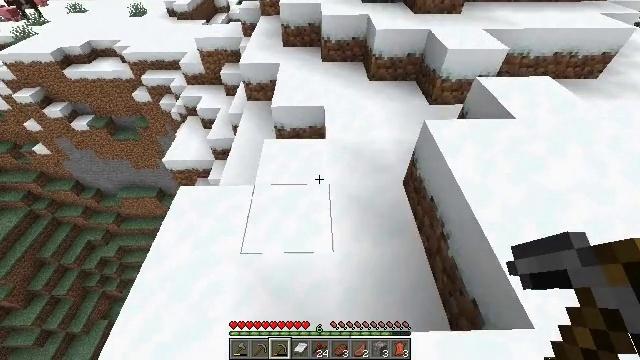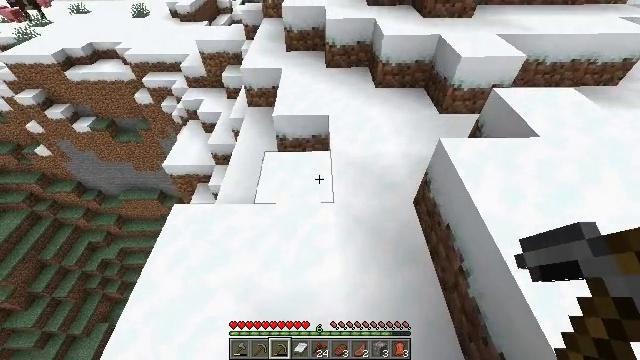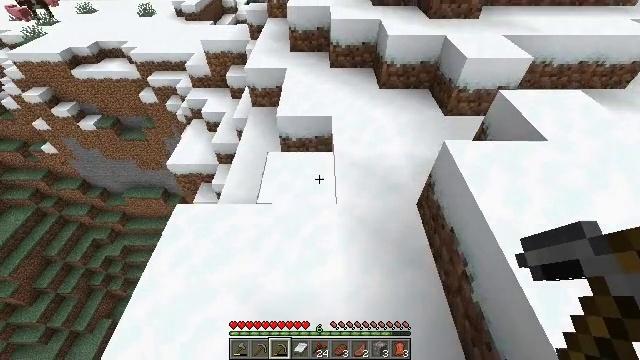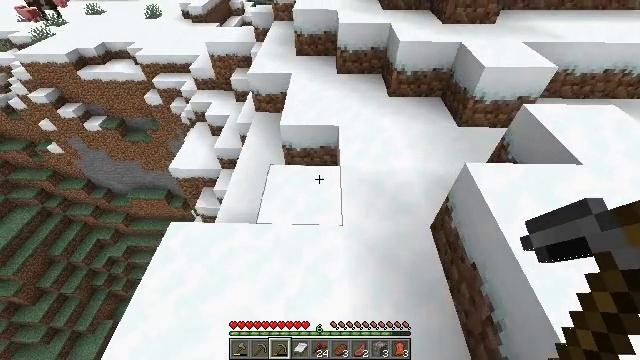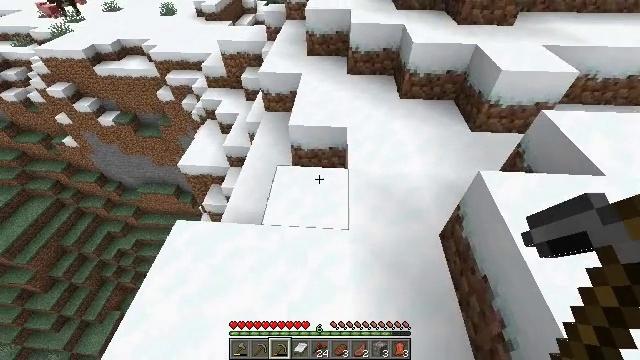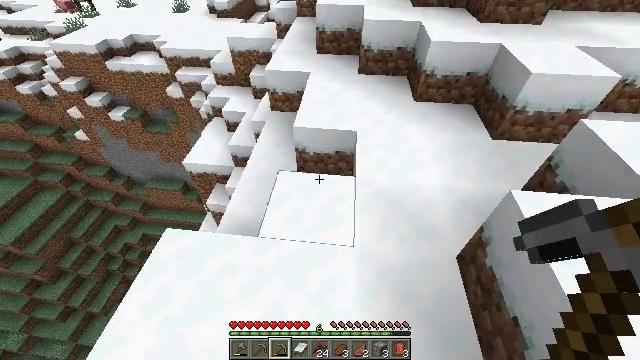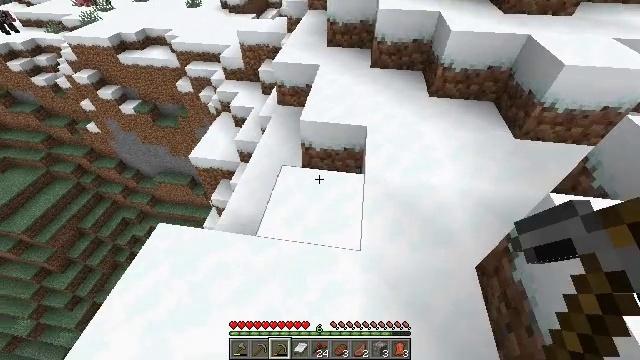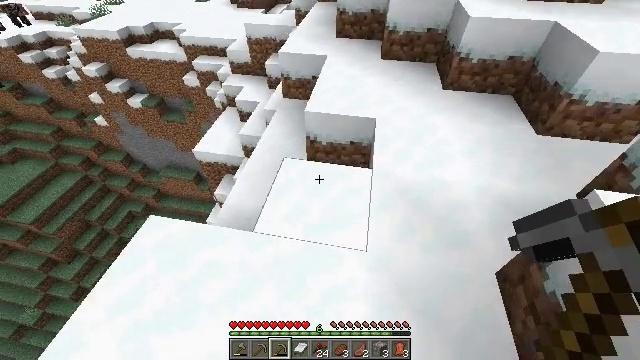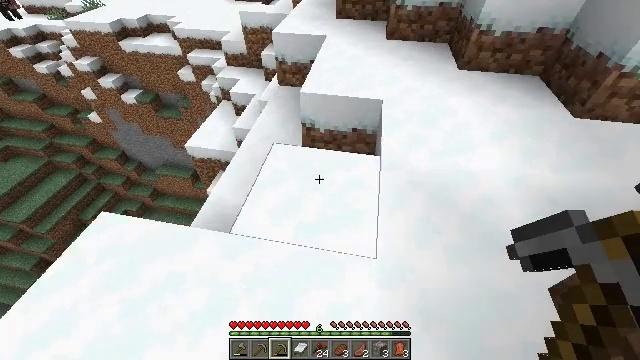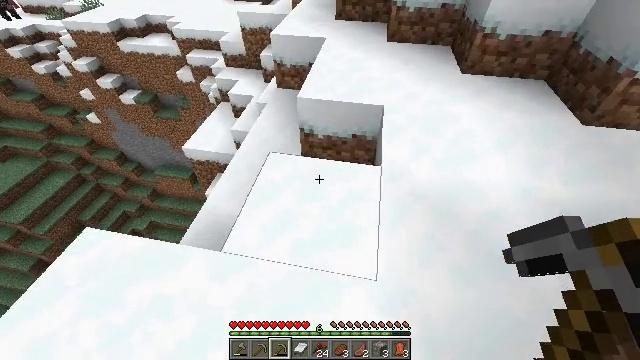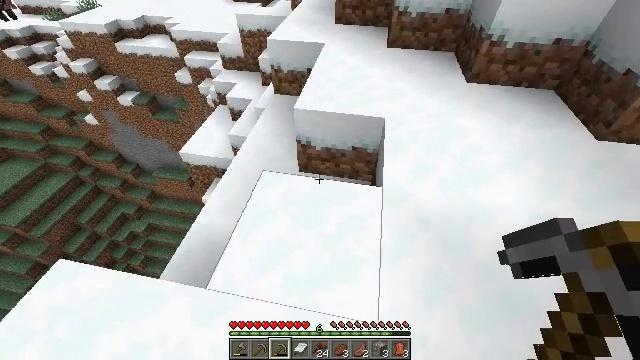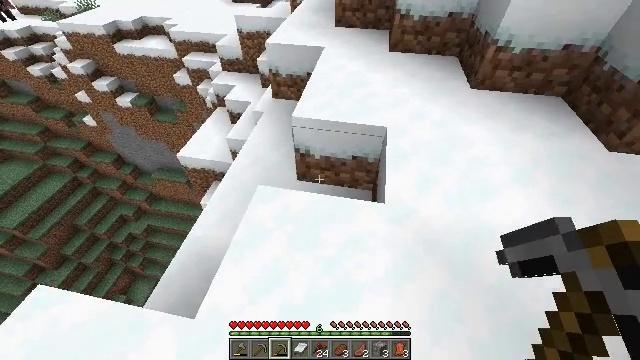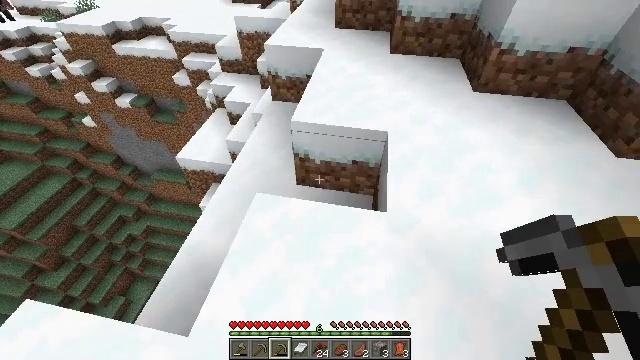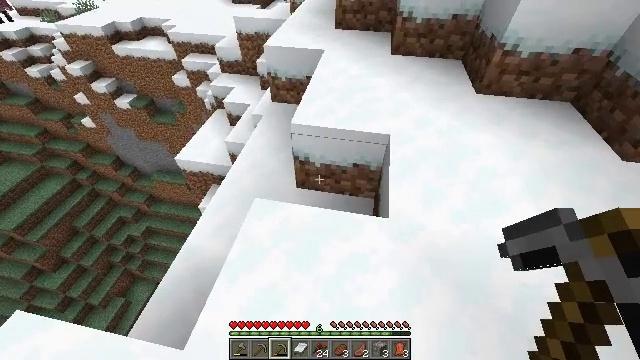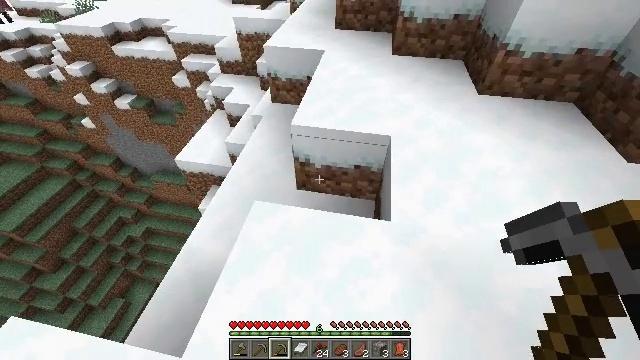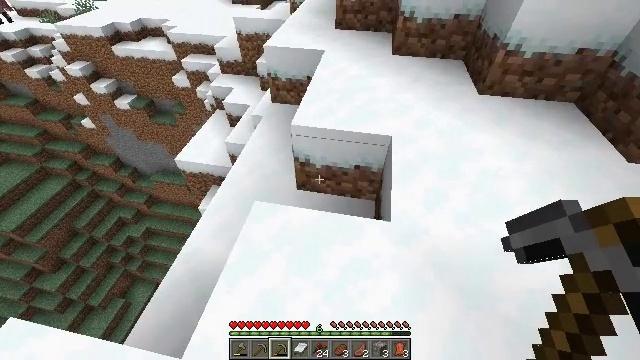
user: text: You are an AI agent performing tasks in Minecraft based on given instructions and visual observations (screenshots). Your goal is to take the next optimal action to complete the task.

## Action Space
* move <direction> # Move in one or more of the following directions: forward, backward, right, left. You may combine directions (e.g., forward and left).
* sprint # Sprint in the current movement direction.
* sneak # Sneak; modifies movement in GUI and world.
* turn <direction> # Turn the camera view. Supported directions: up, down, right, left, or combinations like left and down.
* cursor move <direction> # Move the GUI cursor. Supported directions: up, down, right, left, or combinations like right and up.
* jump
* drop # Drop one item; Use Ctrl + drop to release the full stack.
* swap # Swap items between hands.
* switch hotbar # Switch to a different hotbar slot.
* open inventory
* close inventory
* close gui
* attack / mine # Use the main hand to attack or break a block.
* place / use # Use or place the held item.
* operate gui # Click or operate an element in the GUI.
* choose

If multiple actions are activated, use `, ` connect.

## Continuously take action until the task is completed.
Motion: motion action
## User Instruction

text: Mine the mushroom stem in the forest.
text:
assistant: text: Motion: move forward
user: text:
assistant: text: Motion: move forward
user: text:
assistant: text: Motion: move forward, turn left
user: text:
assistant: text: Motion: move forward, turn left
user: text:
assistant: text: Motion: move forward, turn left
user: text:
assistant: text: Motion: move forward, turn left
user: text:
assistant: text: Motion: move forward, turn left
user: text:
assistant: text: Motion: move forward
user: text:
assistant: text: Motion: move forward
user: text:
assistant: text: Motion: move forward
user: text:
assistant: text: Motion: no_op
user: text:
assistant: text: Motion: no_op
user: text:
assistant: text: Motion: no_op
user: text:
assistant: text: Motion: no_op
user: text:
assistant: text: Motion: no_op
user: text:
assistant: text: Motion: no_op
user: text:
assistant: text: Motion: no_op
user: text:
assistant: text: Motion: no_op
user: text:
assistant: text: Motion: no_op
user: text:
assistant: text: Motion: turn right
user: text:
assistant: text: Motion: move forward, turn right
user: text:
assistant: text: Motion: move forward, turn right
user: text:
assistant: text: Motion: move forward, turn right
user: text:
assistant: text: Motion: move forward, turn right and up
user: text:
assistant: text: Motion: move forward, turn right and up
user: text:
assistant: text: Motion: move forward
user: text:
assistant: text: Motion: move forward, turn right and up
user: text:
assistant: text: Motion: move forward
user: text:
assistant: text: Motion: move forward, jump
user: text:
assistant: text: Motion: move forward, jump